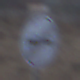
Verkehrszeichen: EndeUeberholverbot
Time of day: MorningAfternoon
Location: Outdoor (Nature)
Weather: PartlyCloudy
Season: NotSpecified
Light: Natural